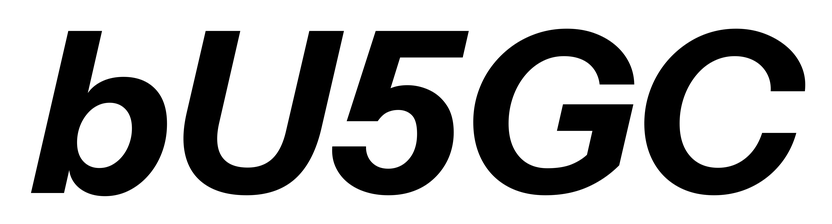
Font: InstrumentSans-Italic_Bold_Italic